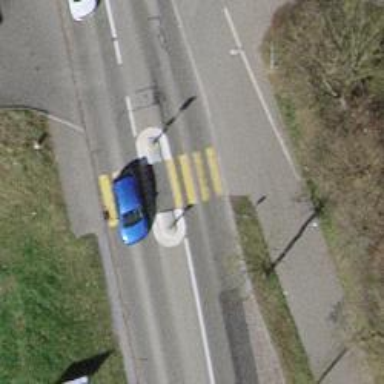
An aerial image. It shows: Uncontrolled zebra crossing on the road.